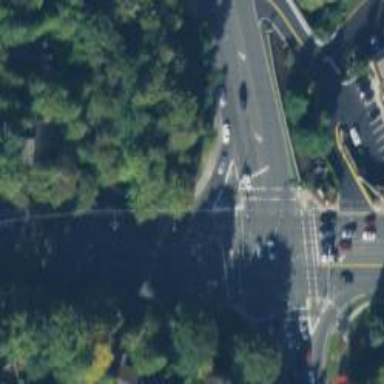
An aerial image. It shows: Footway that serves as traffic island.